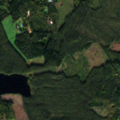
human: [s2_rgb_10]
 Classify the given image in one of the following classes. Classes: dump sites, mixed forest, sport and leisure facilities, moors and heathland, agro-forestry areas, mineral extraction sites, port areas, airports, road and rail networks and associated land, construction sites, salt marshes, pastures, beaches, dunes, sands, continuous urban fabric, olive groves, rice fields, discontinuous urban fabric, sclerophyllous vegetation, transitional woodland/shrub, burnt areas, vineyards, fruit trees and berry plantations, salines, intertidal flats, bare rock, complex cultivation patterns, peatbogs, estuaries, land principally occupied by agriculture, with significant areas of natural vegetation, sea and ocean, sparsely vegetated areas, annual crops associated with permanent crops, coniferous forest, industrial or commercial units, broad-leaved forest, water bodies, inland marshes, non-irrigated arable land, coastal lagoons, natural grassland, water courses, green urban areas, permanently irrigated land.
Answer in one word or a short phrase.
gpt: coniferous forest, transitional woodland/shrub